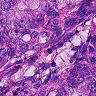
Metastatic tissue present: yes